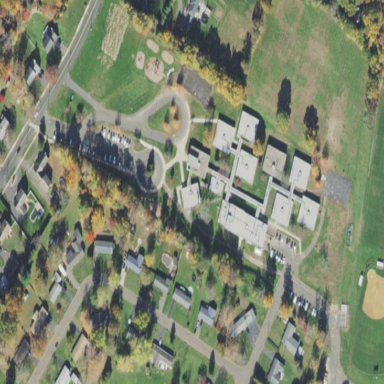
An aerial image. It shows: School.